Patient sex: M
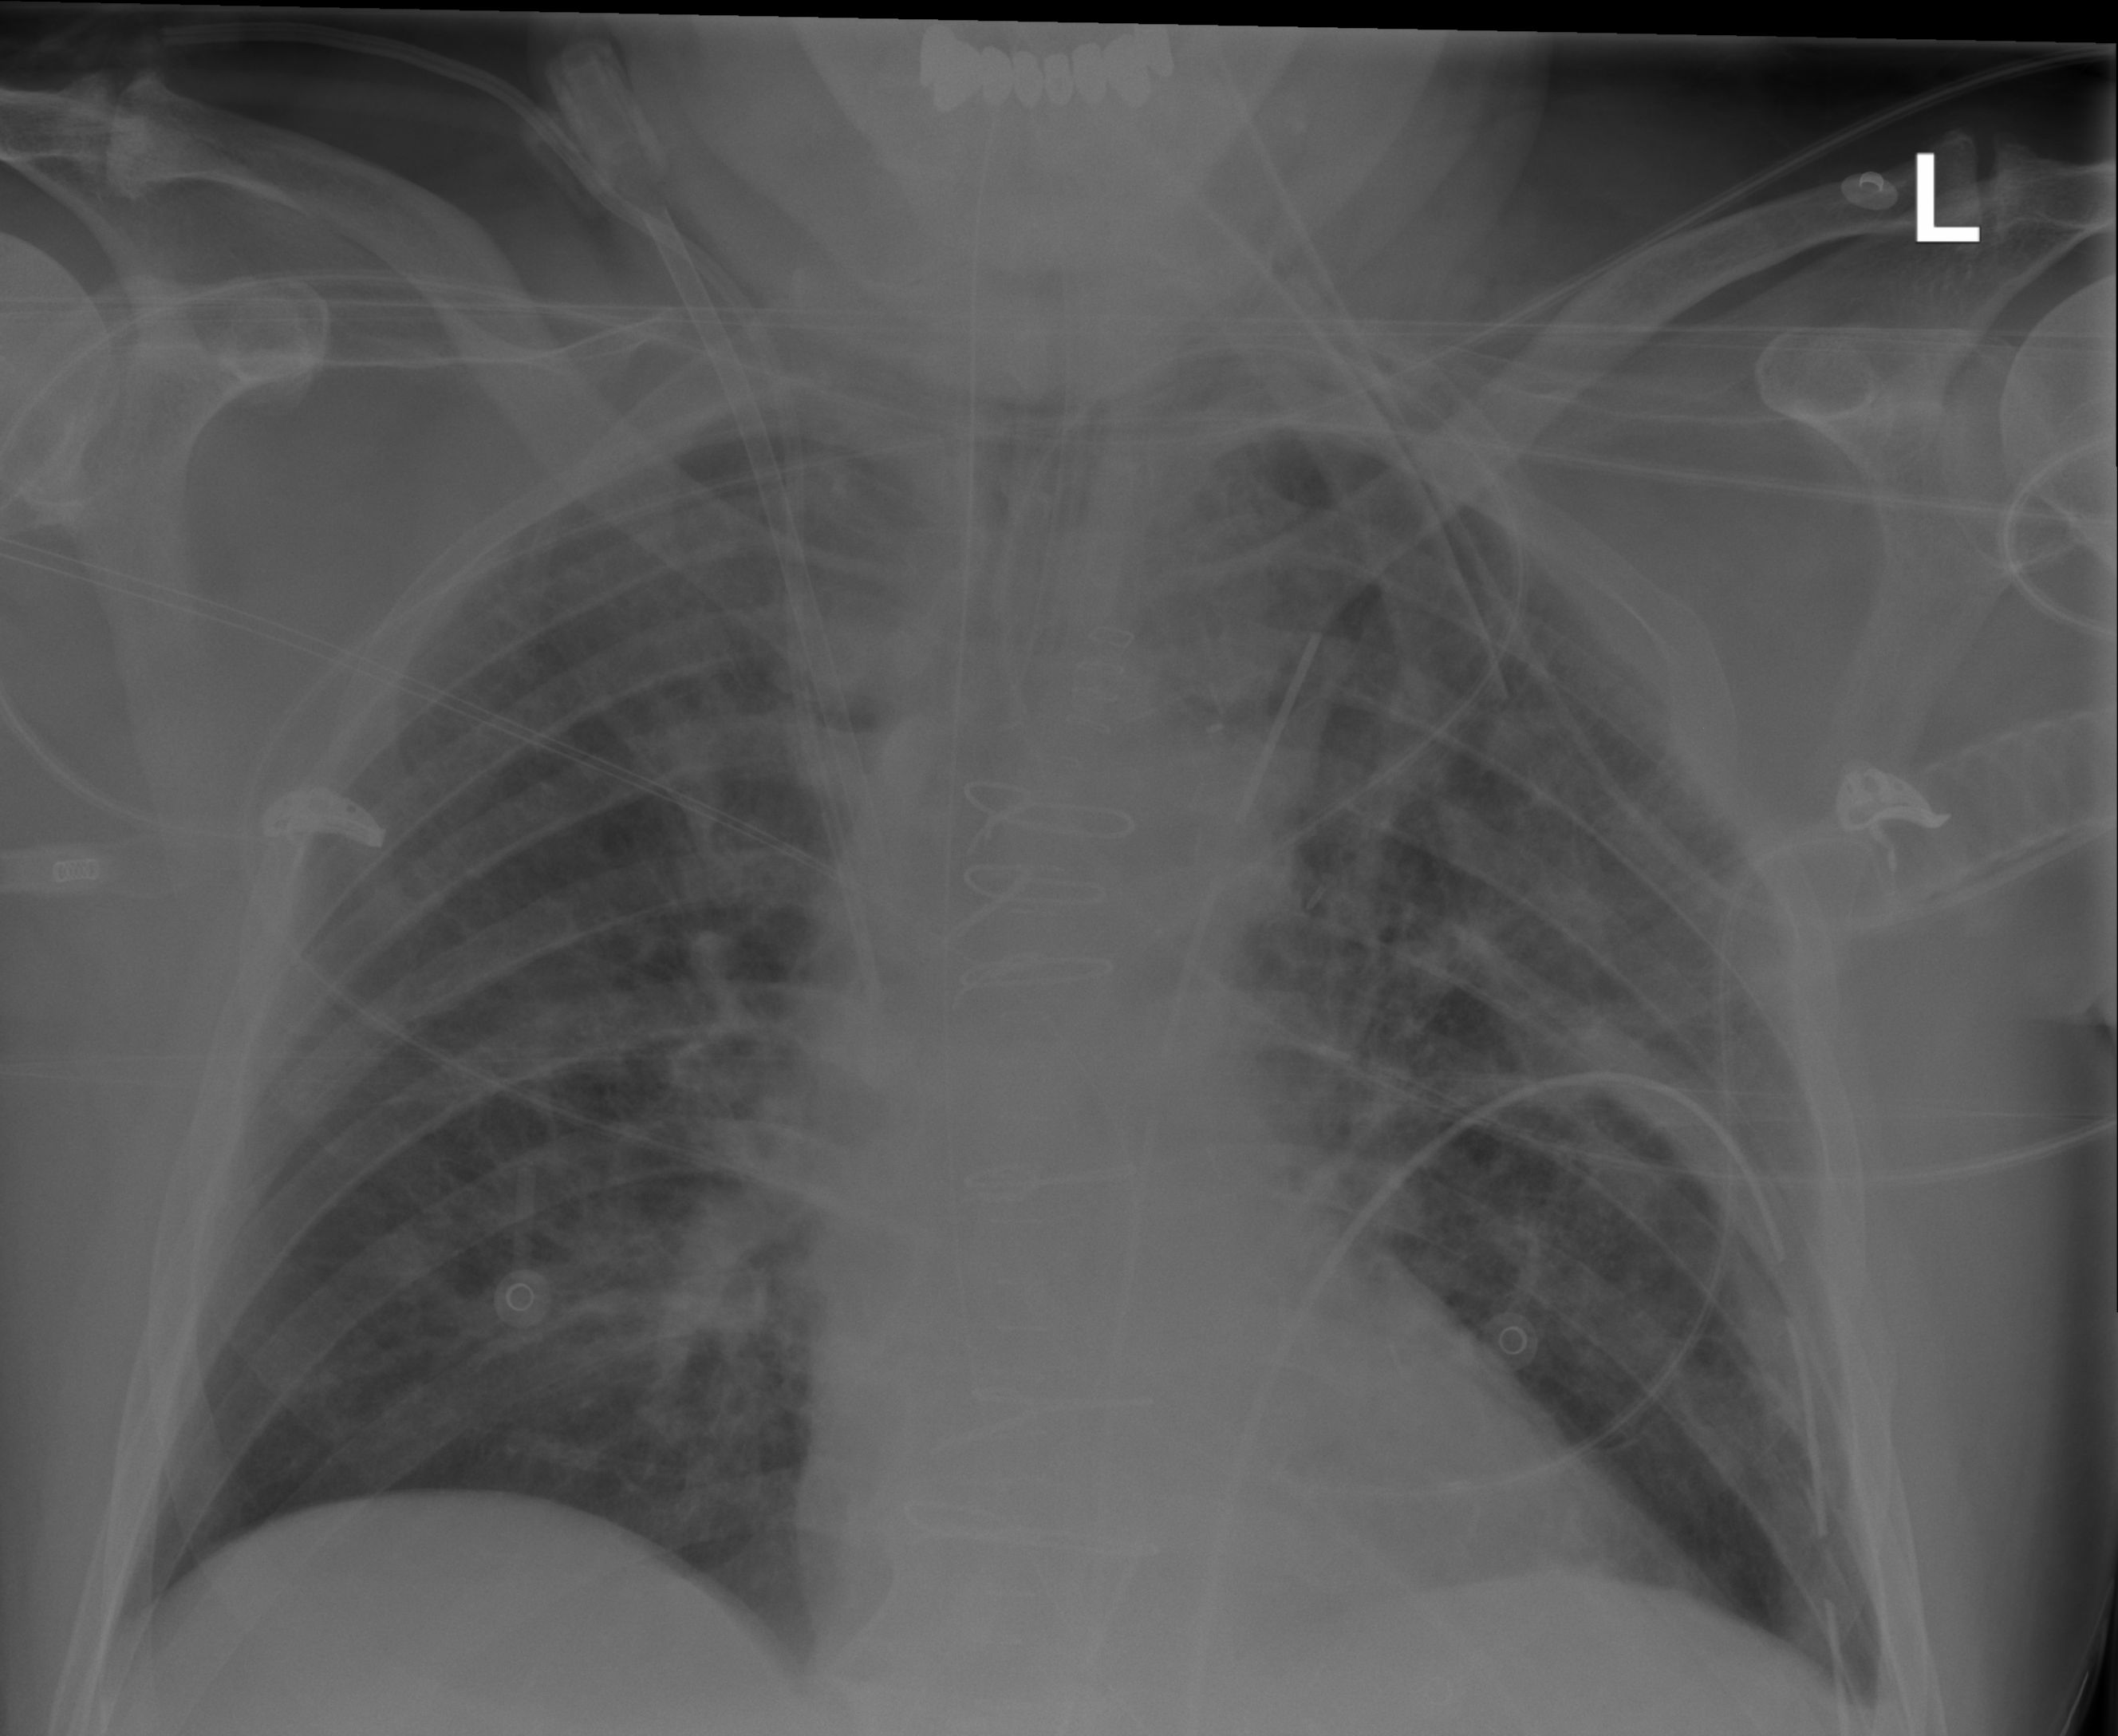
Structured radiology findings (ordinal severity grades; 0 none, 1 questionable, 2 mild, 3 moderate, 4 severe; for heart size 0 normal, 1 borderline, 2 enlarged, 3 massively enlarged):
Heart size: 0
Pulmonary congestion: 1
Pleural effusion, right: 0
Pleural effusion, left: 0
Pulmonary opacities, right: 1
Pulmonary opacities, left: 2
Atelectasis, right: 2
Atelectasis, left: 0